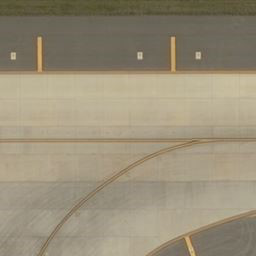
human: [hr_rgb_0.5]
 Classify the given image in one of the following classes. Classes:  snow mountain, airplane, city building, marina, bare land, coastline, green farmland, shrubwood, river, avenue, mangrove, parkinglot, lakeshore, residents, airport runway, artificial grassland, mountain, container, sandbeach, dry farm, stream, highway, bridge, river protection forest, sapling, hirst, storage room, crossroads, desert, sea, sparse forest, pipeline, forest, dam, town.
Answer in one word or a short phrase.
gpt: airport runway